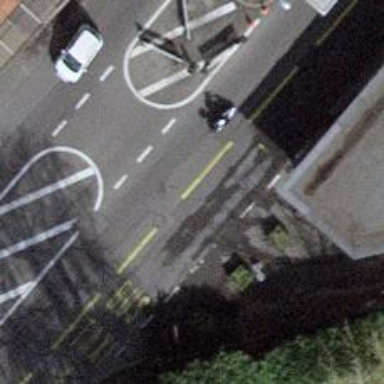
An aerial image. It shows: Primary link highway with asphalt surface.